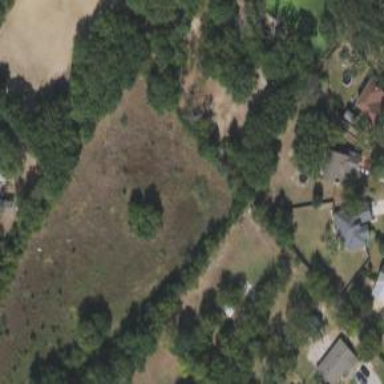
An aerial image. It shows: Grassy plot designated for zoning purposes.